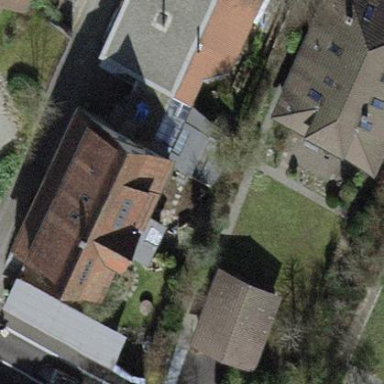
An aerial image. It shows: Building with tile roof.